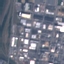
Land use / land cover: Industrial